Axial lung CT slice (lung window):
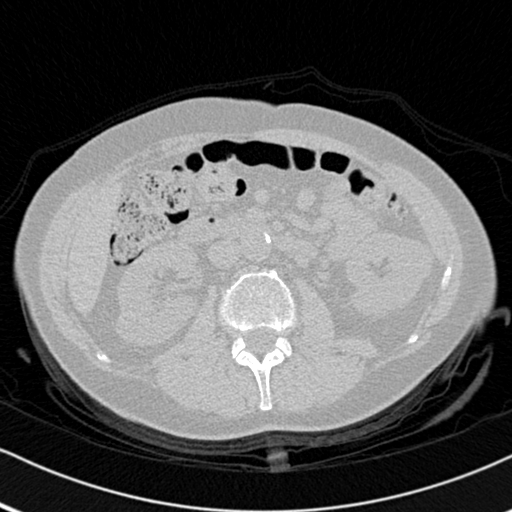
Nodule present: no